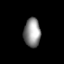
Tissue: lung
Cell type: Endothelial cells
Senescence score: 0.567
Nuclear area (px): 471
Mean DAPI intensity: 143.561